Question: I'm trying to implement <URL> to insert it in my project. When I finish it and compile and run it, I get the following error:

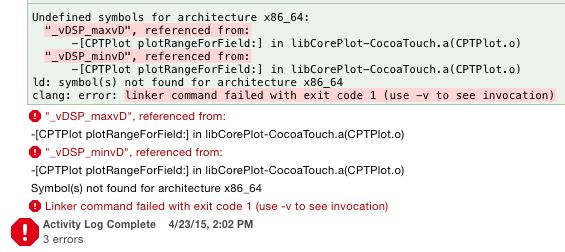
Answer: You need to link with the Accelerate.framework